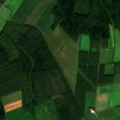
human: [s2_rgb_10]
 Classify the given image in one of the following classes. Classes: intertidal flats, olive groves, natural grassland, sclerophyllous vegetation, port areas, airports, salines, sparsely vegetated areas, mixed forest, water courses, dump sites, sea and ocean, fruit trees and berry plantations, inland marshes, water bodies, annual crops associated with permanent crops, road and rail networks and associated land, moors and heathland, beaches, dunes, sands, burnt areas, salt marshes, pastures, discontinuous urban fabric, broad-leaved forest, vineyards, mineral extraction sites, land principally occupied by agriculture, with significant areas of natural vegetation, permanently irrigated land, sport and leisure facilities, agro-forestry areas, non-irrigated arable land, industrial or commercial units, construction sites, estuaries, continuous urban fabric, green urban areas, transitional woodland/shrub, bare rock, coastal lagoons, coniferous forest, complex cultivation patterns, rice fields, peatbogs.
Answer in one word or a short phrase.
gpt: non-irrigated arable land, land principally occupied by agriculture, with significant areas of natural vegetation, coniferous forest, mixed forest